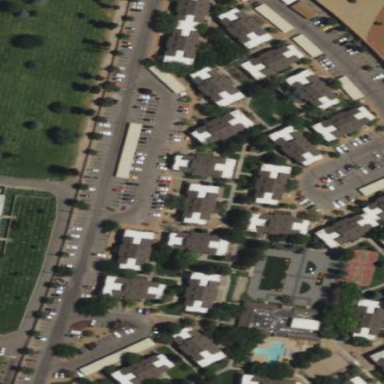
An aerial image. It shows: Residential area with apartments.